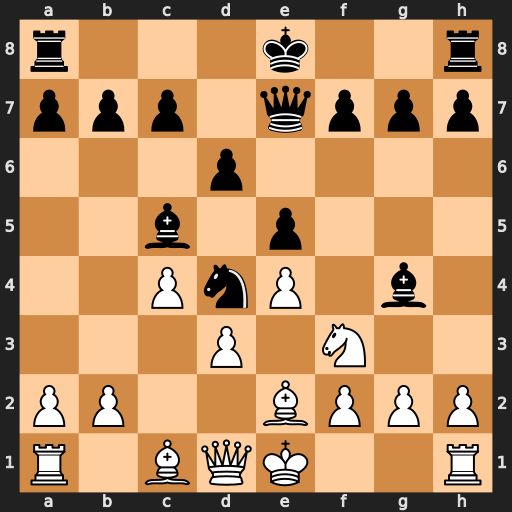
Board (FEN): r3k2r/ppp1qppp/3p4/2b1p3/2PnP1b1/3P1N2/PP2BPPP/R1BQK2R
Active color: w
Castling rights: KQkq
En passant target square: -
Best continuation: Nxd4 Bxd4 Bxg4